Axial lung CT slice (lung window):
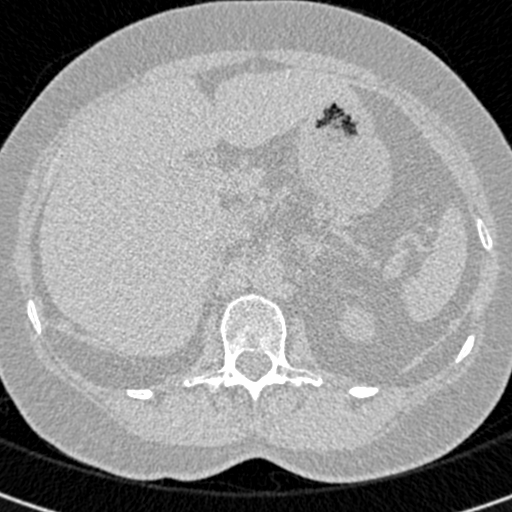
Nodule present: no